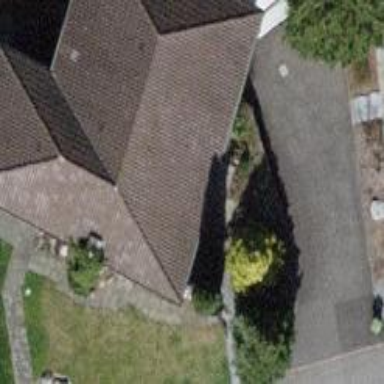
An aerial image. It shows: Simple house.